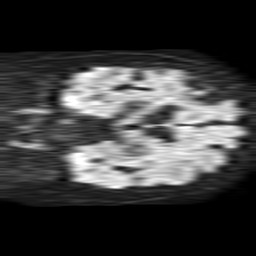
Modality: TRACE
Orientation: coronal
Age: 60
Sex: female
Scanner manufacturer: philips
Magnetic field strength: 1.5 T
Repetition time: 4.6 s
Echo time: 0.08517 s